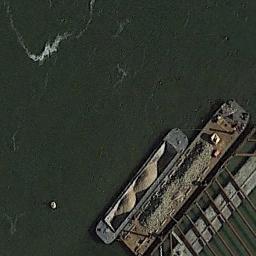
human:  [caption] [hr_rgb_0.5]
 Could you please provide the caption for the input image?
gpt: There are two ships in the green water on the shore .

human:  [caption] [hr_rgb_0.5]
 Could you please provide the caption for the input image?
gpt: The two ships of different sizes are docked at the dock and the water is dark green .

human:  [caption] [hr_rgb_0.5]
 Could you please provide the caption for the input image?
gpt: There are several ships at sea .

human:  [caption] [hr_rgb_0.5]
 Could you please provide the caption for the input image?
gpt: Two grey bulk carriers docked at the dock .

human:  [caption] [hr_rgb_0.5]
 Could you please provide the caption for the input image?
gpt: There are two ships at the harbor .